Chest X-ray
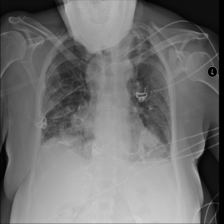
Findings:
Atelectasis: negative
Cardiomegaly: negative
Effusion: negative
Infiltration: negative
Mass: negative
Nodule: negative
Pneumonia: negative
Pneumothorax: negative
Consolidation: negative
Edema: negative
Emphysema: negative
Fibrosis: negative
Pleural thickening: negative
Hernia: negative